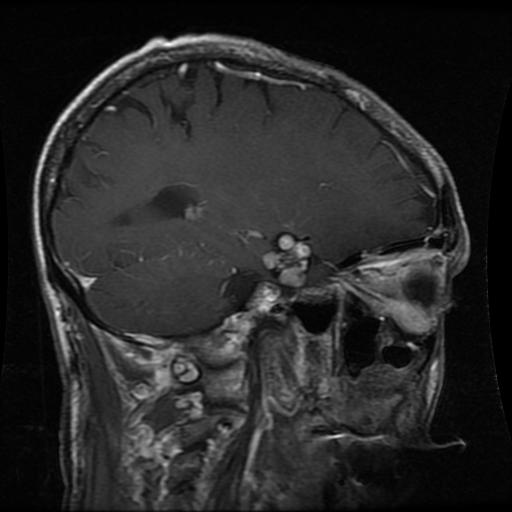
Label: glioma